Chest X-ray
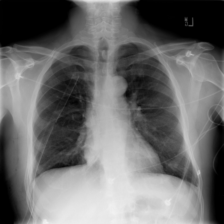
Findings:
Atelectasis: negative
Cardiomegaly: negative
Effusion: negative
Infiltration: negative
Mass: negative
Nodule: negative
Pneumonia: negative
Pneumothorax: positive
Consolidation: negative
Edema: negative
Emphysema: negative
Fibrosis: negative
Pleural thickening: negative
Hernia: negative